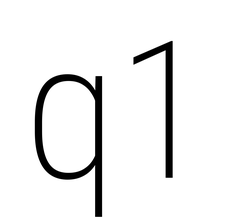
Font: Roboto_Condensed_ExtraLight